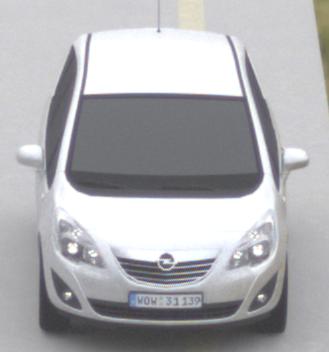
Make: Opel
Model: Meriva 1.4
Detailed model: Meriva (B)
Model produced from: 2010/05
Model produced until: 2013/11
Doors: 5
Color: white
Road condition: dry road
Daytime: morning or afternoon
Contrast: low contrast